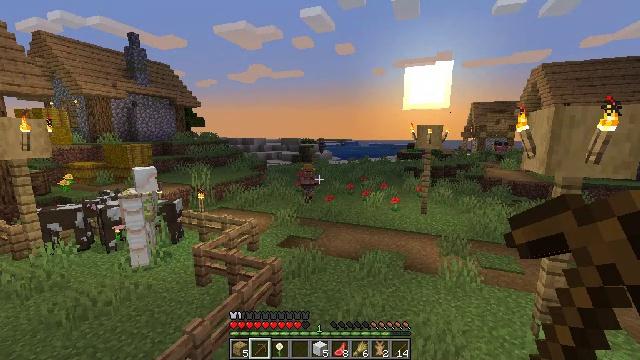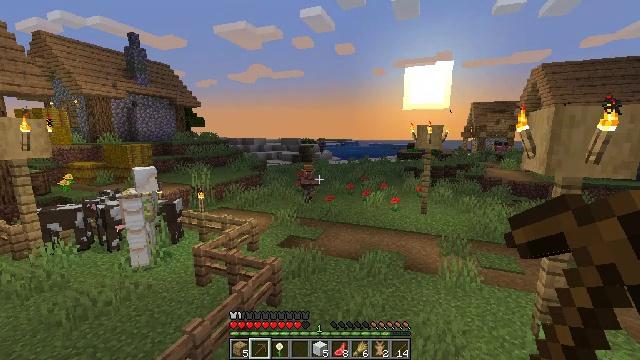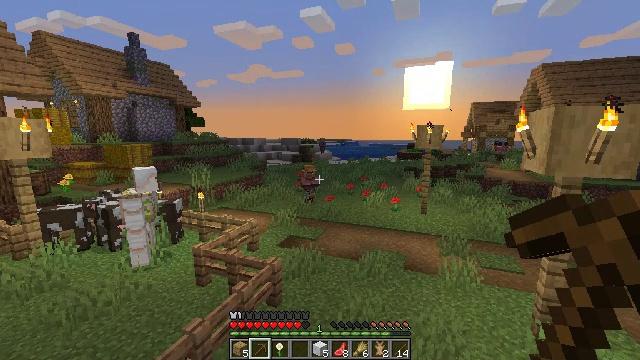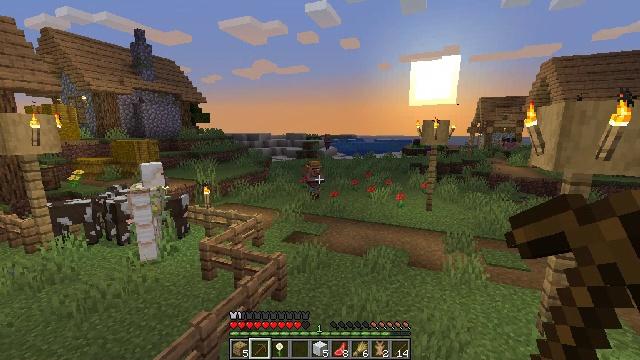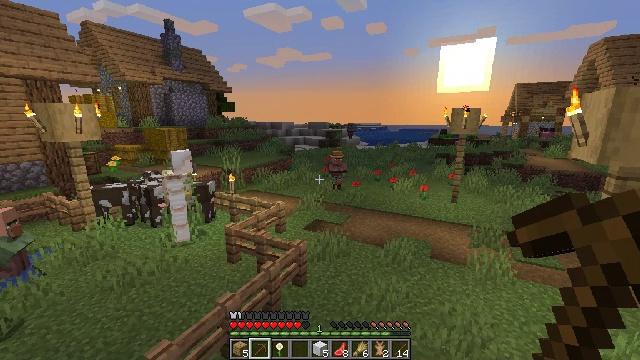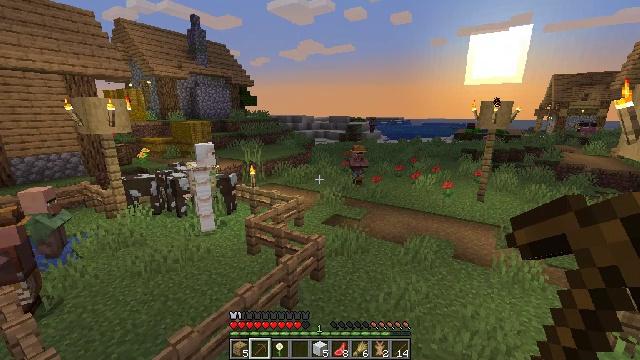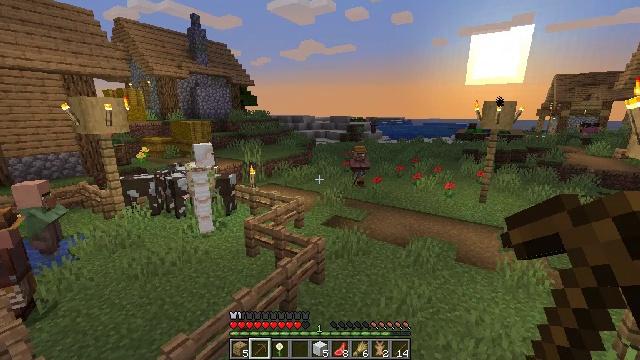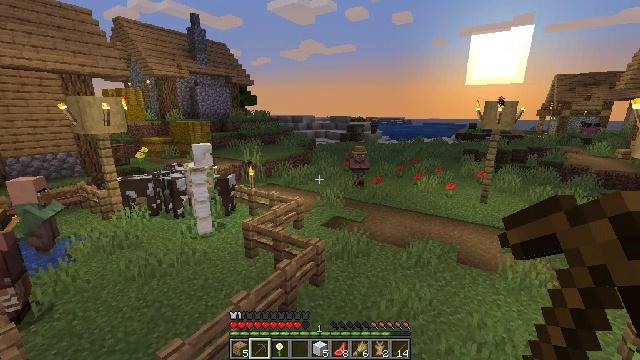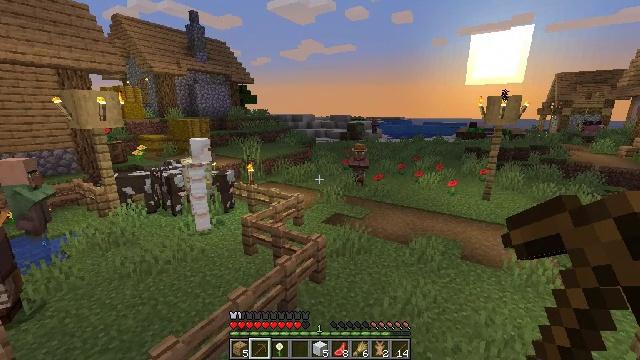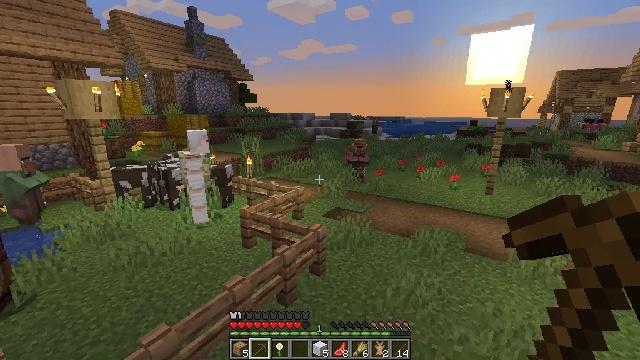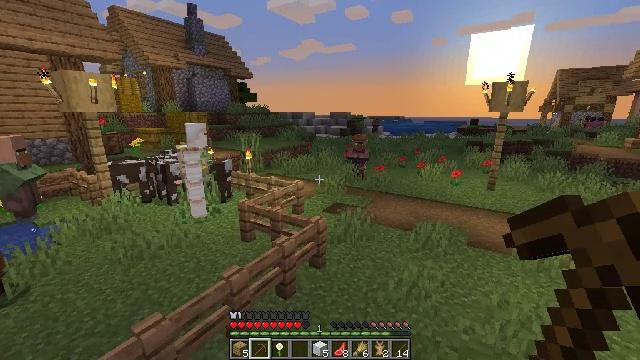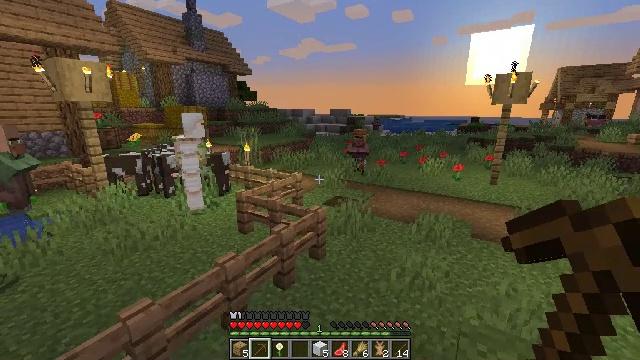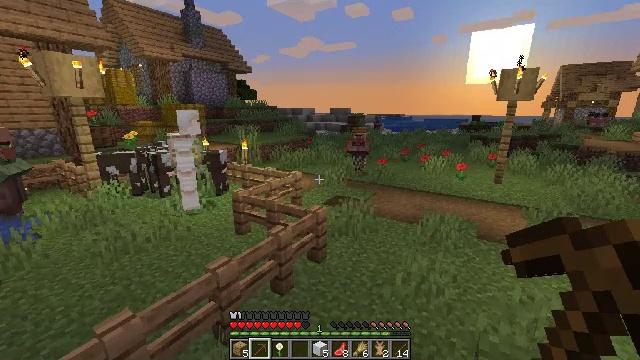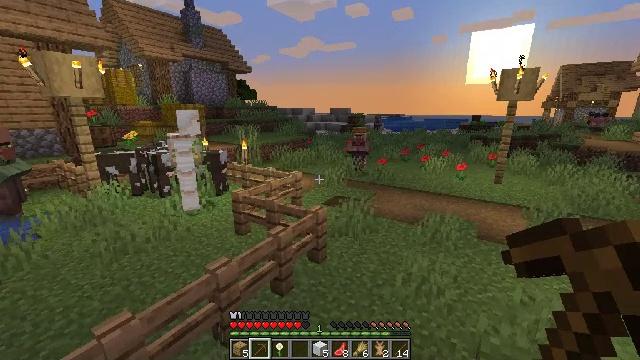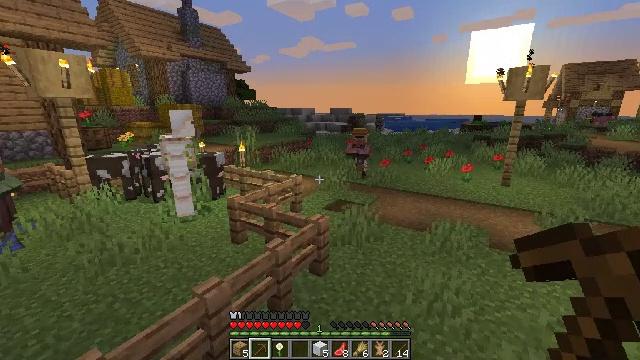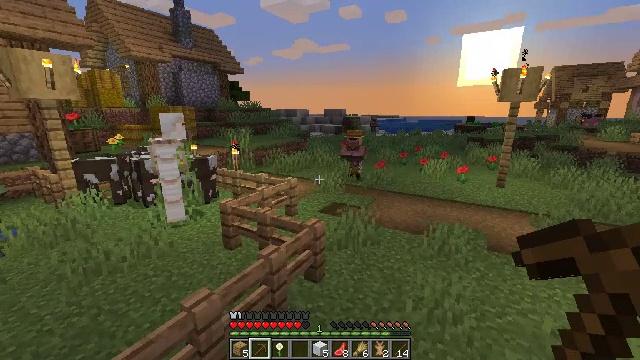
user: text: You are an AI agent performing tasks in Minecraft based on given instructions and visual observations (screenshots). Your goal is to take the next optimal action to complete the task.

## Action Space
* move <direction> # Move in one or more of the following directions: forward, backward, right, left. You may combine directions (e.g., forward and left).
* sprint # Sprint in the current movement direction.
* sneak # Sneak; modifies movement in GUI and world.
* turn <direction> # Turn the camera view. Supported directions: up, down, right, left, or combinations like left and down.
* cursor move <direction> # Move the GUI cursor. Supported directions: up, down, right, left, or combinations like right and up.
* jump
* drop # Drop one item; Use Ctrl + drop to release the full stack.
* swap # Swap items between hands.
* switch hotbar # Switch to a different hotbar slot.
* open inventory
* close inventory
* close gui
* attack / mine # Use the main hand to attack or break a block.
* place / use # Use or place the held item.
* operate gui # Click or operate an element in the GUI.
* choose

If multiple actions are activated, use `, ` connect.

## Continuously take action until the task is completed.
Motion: motion action
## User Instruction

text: Gather the oak fence pieces.
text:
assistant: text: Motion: no_op
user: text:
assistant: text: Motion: no_op
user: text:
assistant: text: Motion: turn left
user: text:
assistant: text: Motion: turn left and down
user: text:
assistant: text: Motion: move forward, turn left and down
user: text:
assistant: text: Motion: move forward
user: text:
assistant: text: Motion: no_op
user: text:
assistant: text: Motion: move forward
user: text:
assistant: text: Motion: move forward
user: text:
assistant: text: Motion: move forward
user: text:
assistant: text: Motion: move forward
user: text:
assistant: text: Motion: move forward
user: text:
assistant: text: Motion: move forward
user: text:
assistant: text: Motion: move forward
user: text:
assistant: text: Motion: move forward, turn right
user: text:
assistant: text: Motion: move forward, turn right
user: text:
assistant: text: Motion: move forward, turn right
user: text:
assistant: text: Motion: move forward
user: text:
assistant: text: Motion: move forward
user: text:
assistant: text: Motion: move forward
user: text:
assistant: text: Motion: move forward
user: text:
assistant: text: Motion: move forward
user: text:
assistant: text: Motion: move forward
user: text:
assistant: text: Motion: move forward
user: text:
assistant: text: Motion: move forward
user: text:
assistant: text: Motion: move forward
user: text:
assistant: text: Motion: move forward
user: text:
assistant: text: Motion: move forward
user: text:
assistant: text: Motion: move forward
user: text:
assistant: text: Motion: move forward